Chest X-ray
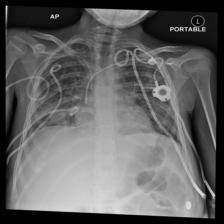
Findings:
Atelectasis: negative
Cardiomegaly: negative
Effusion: positive
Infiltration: negative
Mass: negative
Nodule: negative
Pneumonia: negative
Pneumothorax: positive
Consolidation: negative
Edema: negative
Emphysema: negative
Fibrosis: negative
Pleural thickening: negative
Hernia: negative